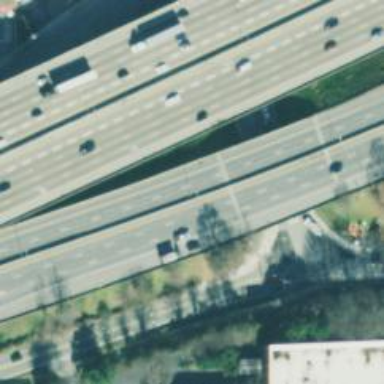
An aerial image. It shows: Motorway bridge.